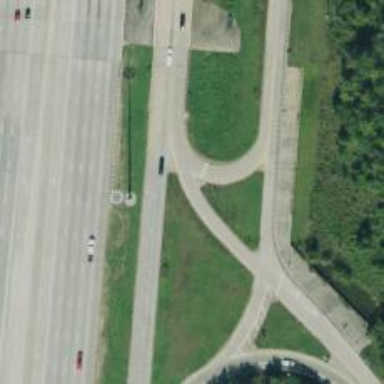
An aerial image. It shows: Secondary link road.